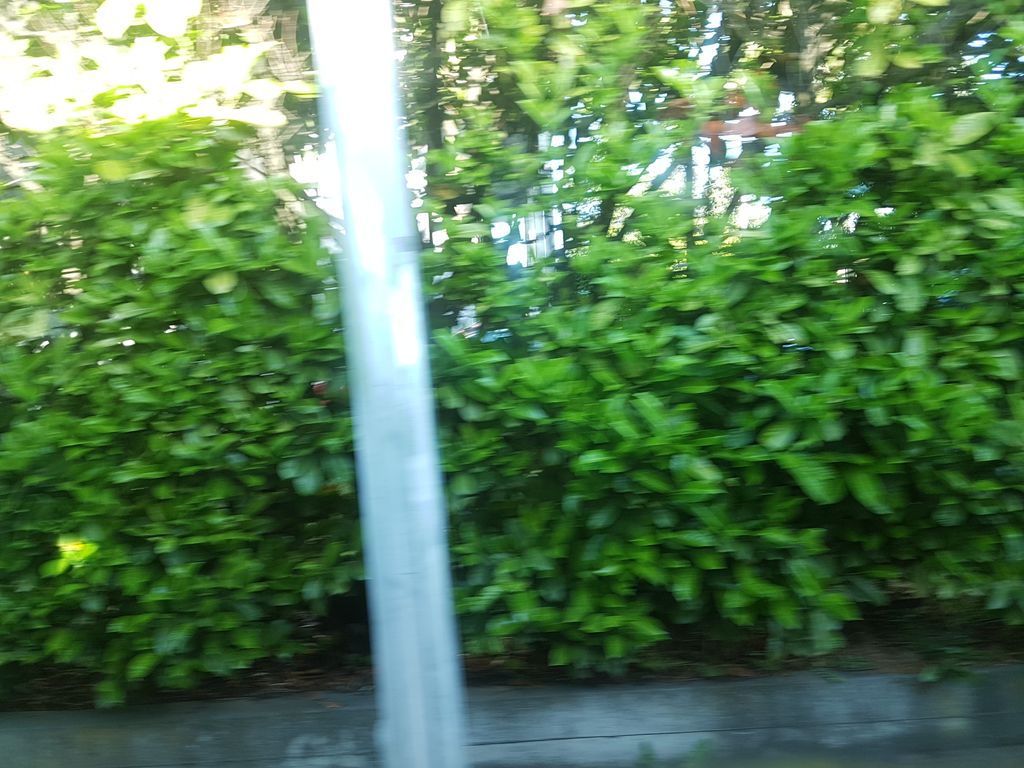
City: victoria